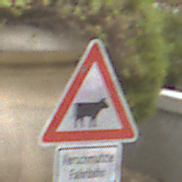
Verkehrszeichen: ViehtriebLinks
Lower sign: HinweiseAufGefahrenDurchVerbaleAngabe4
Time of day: Midday
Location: Outdoor (Urban)
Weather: Overcast
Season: NotSpecified
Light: Natural